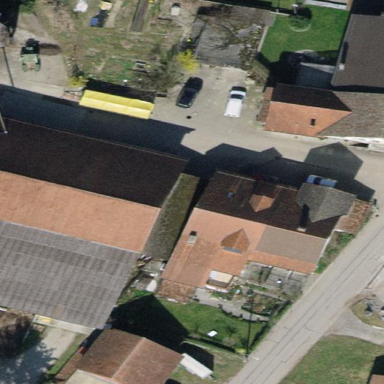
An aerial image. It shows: Gabled roof farm building.